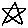
Label: star